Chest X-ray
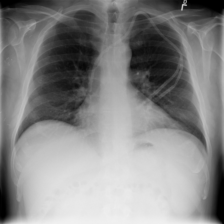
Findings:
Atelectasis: negative
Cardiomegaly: negative
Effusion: negative
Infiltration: negative
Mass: negative
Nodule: negative
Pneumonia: negative
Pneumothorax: negative
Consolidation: negative
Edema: negative
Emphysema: negative
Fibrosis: negative
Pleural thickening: negative
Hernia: negative